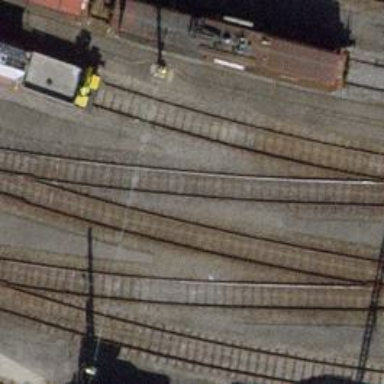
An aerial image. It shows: Railway yard with single rail track. The electrified track has contact line for power supply.